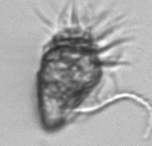
Label: Tontonia_appendiculariformis